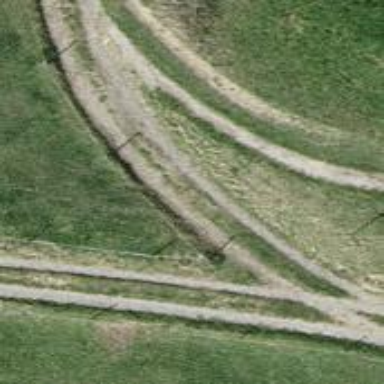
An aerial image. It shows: Gravel track.